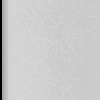
Atmospheric dust classification: not_dusty